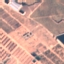
Label: PermanentCrop